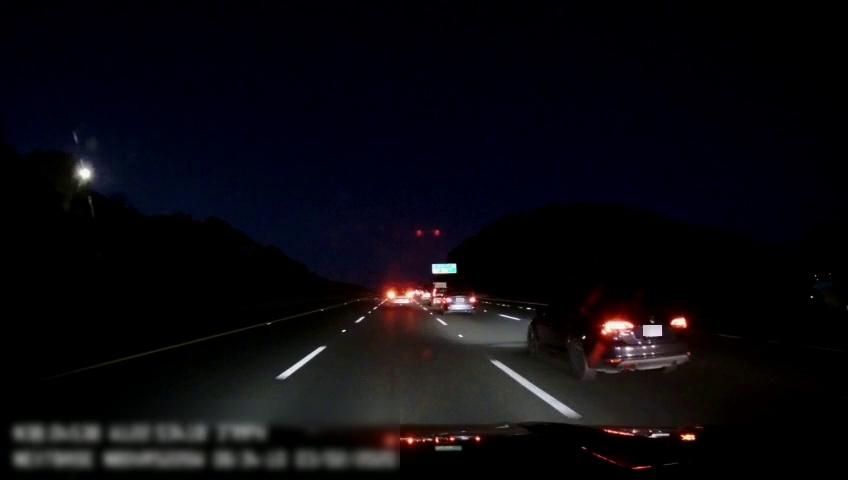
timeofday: Night
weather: Other
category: Drivable Space
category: Vehicles | Car
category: Vehicles | SUV
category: Vehicles | Other LV
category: Vehicles | Car
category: Vehicles | SUV
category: Lanes | Alternate Lane
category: Lanes | Current Lane
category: Lanes | Current Lane
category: Lanes | Alternate Lane
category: Lanes | Alternate Lane
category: Lanes | Alternate Lane